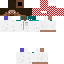
A female human skin with pale skin, wearing brown long hair dressed in a blue hoodie and black pants, featuring a closed mouth.